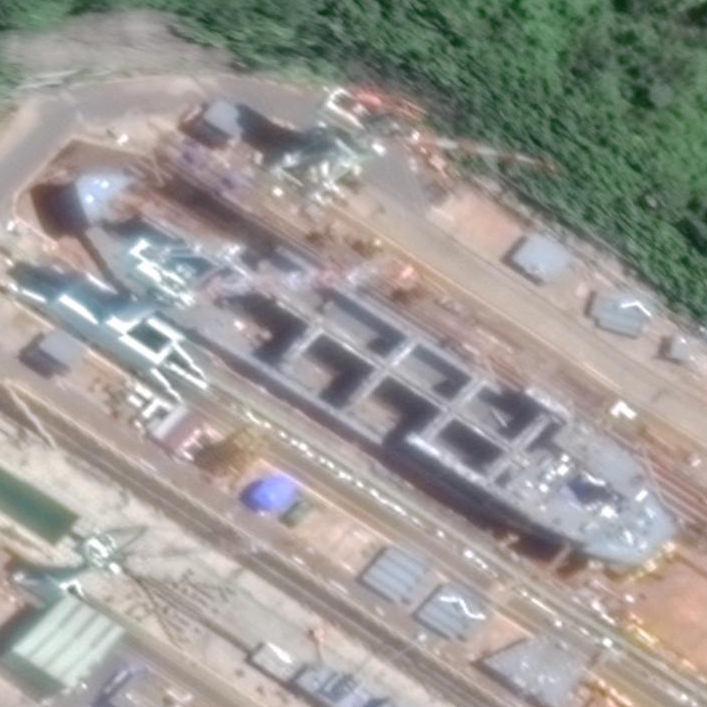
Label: Cargo_ship